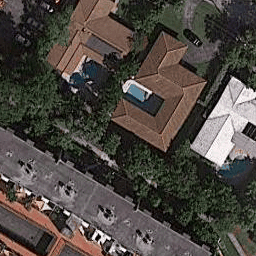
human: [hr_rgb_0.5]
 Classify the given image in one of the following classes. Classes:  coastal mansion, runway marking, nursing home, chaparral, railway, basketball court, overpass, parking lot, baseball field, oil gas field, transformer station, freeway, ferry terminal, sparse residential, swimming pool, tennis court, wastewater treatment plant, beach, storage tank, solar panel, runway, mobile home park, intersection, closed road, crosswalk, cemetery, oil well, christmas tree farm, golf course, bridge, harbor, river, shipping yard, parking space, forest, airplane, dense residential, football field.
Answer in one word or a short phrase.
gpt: coastal mansion